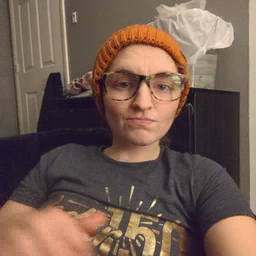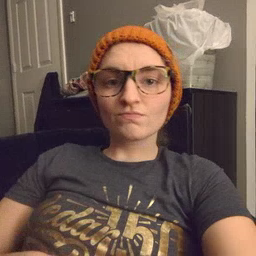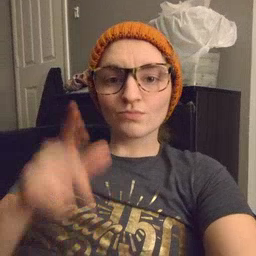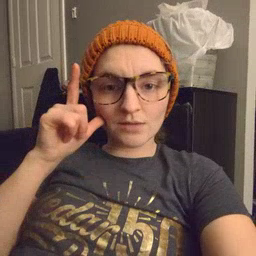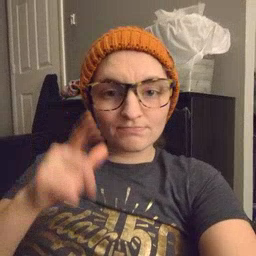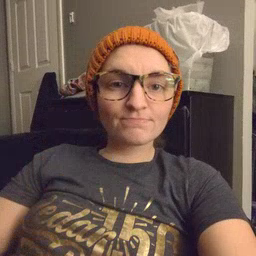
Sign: listen